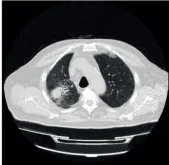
The variation of the tumor and inflammation in Chest CT. 16 weeks after immunotherapy: the tumor reappeared in original site.
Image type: radiology (ct)